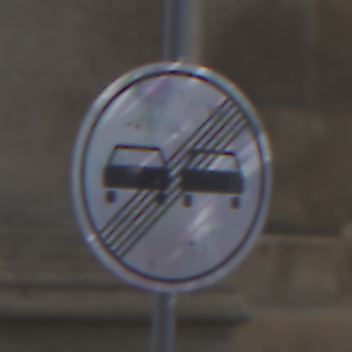
Verkehrszeichen: EndeUeberholverbot
Umgebung: Outdoor, Urban
Tageszeit: Midday
Wetter: Overcast
Licht: Natural
Jahreszeit: NotSpecified
Kontrast: LowContrast